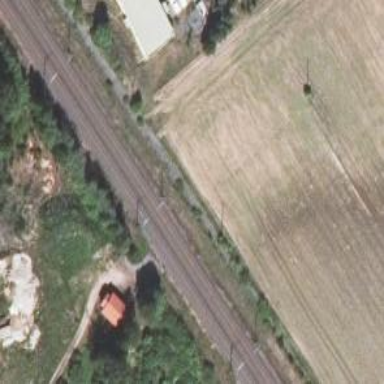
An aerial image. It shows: Railway with continuous electrified contact lines.